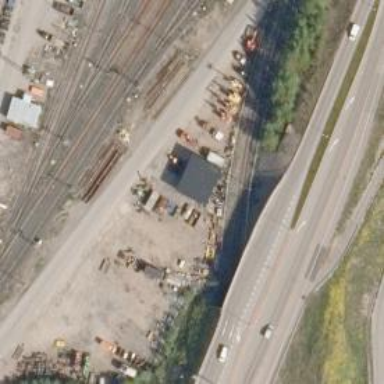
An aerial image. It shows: Rail yard with electrified contact lines for railway operations.